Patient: sex M, age 34
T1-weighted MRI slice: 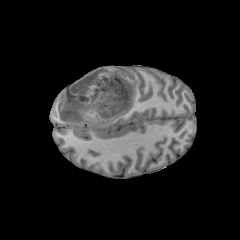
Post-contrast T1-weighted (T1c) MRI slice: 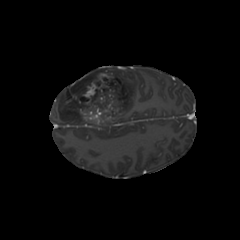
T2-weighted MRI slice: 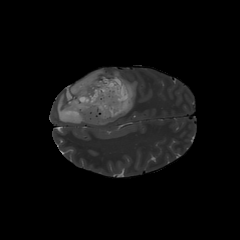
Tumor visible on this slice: yes
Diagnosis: Astrocytoma, IDH-mutant
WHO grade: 4